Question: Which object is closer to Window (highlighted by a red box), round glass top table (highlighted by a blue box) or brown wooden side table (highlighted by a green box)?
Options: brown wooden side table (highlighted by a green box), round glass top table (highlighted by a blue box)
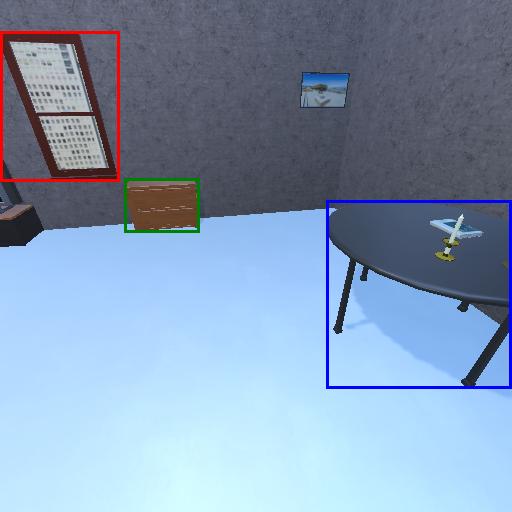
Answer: brown wooden side table (highlighted by a green box)